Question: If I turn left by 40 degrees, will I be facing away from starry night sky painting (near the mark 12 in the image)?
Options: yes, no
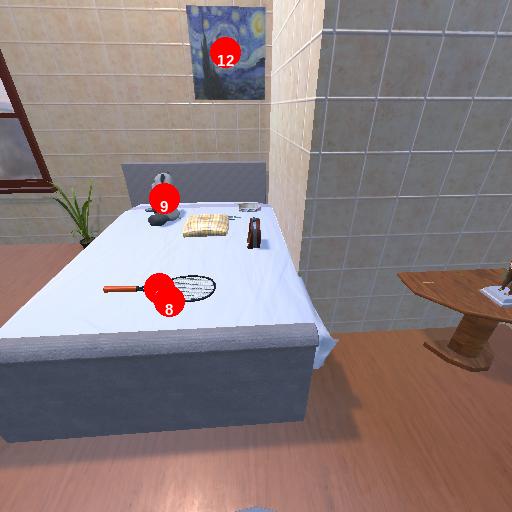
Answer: yes